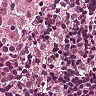
Metastatic tissue present: yes